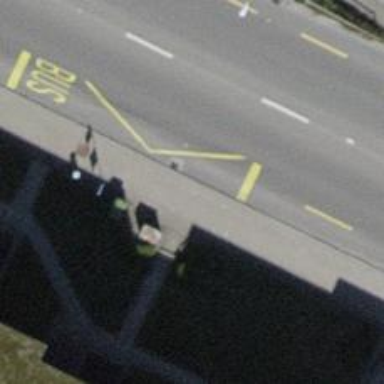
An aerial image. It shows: Bus stop with platform for public transport.